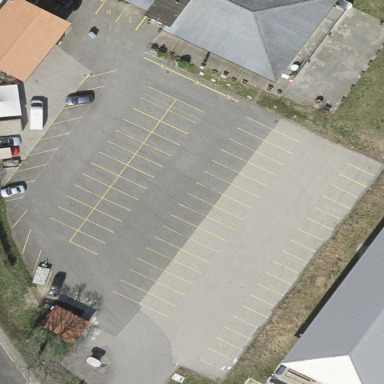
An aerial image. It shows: Parking area with surface.